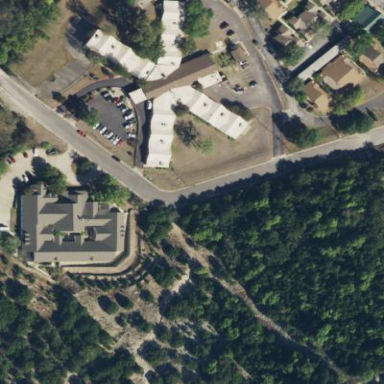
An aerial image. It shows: Nursing home building.